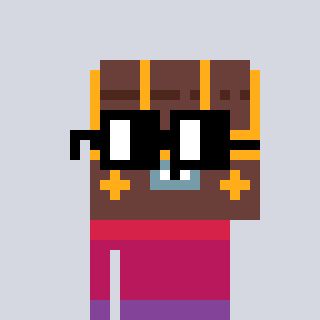
a pixel art character with square black glasses, a treasure chest-shaped head and a peachy-colored body on a cool background